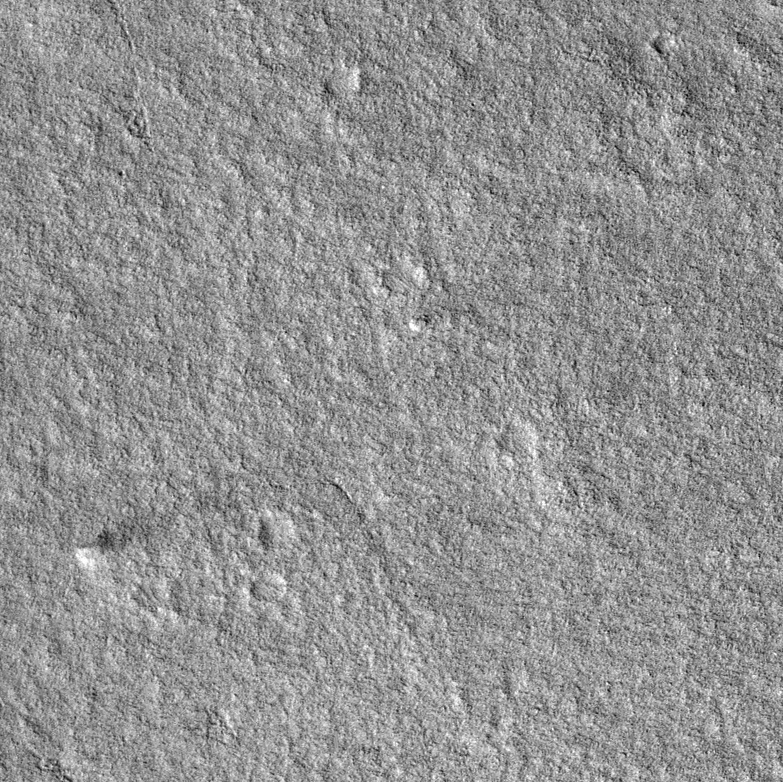
Label: dustdevil